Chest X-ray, PA view. Patient: 48 years old, sex M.
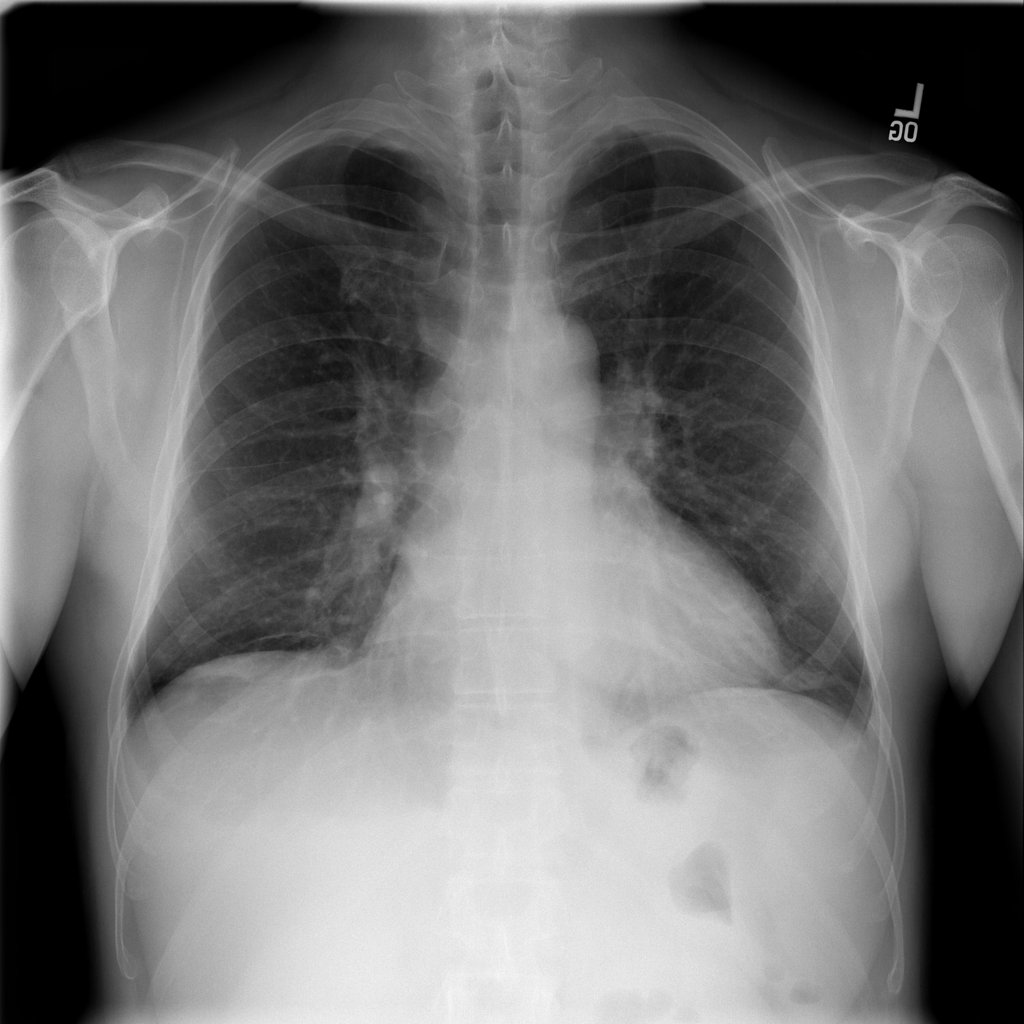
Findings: Atelectasis, Cardiomegaly, Effusion